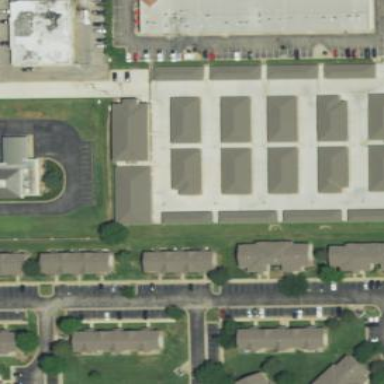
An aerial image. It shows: Building housing storage rental shop.